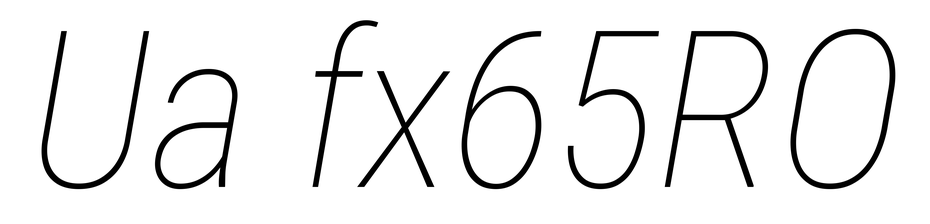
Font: Roboto-Italic_Condensed_Thin_Italic